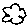
Label: cloud